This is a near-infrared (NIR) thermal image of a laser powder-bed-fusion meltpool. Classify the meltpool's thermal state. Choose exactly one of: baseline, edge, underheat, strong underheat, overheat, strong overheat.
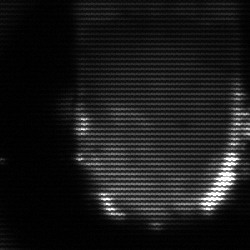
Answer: baseline